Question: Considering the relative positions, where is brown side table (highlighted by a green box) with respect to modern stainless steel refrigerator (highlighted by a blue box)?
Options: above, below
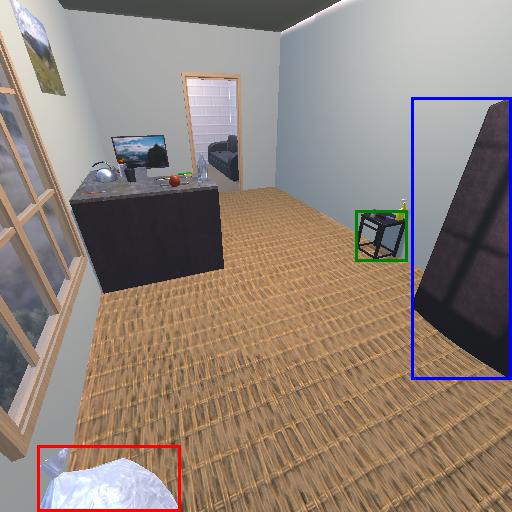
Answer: above